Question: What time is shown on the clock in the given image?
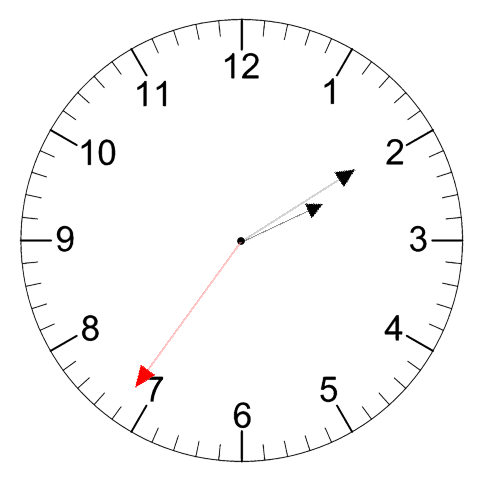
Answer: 02:09:36